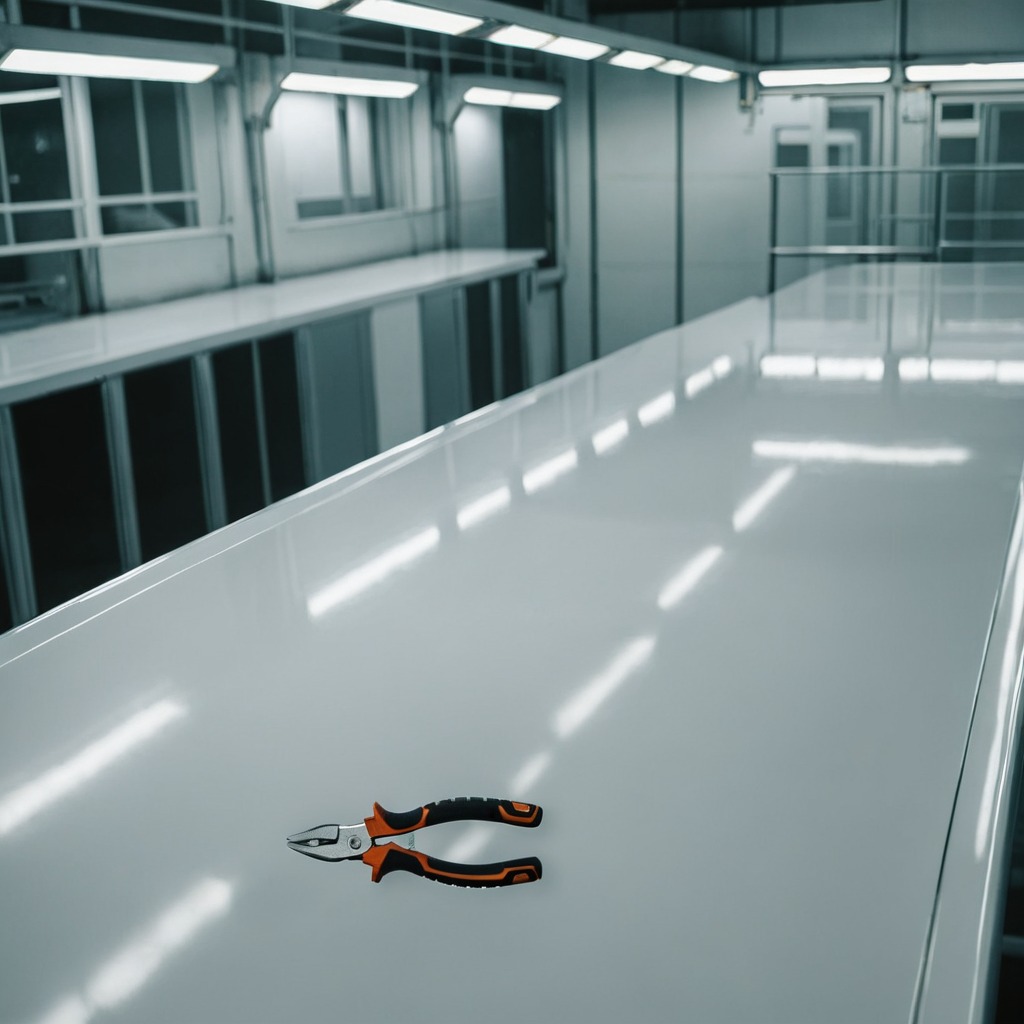
A plier is lying on the high-gloss table in a ship maintenance bay industrial lighting.